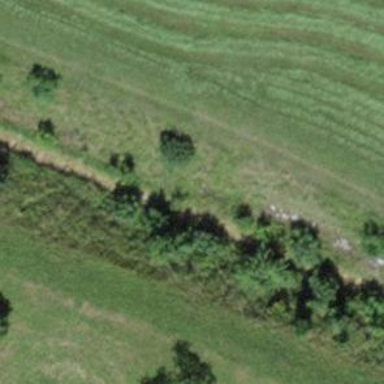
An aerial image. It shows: Grassy track with grade3 tracktype.